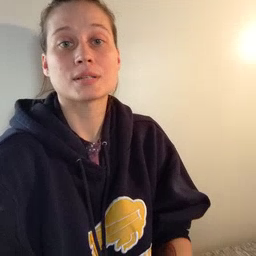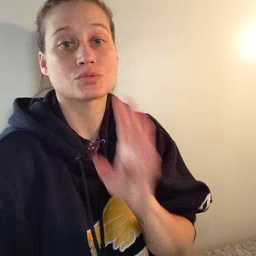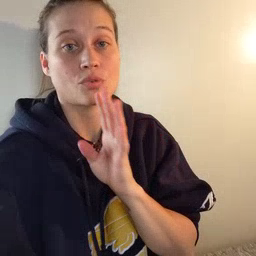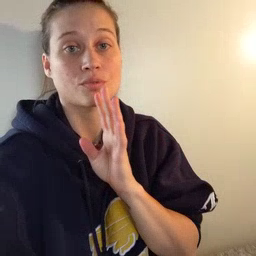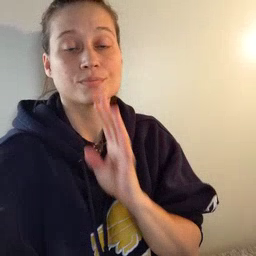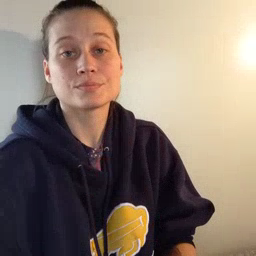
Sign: talk